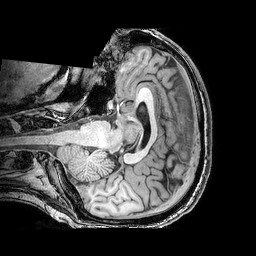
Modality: T1w
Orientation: axial
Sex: male
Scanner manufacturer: philips
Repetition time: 0.008105 s
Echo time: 0.00371 s